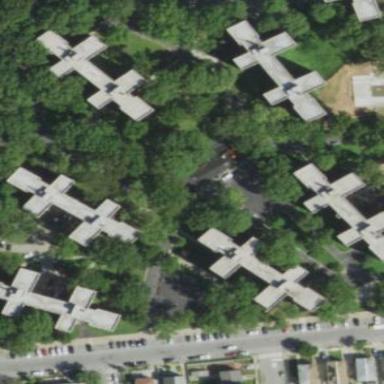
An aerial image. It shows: Residential area with apartments.